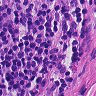
Metastatic tissue present: no